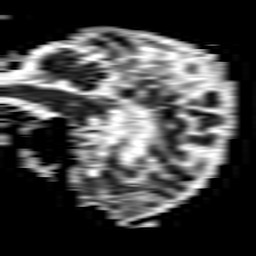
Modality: ADC
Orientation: sagittal
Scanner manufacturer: philips
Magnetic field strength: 1.5 T
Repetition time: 3.4 s
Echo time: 0.06922 s